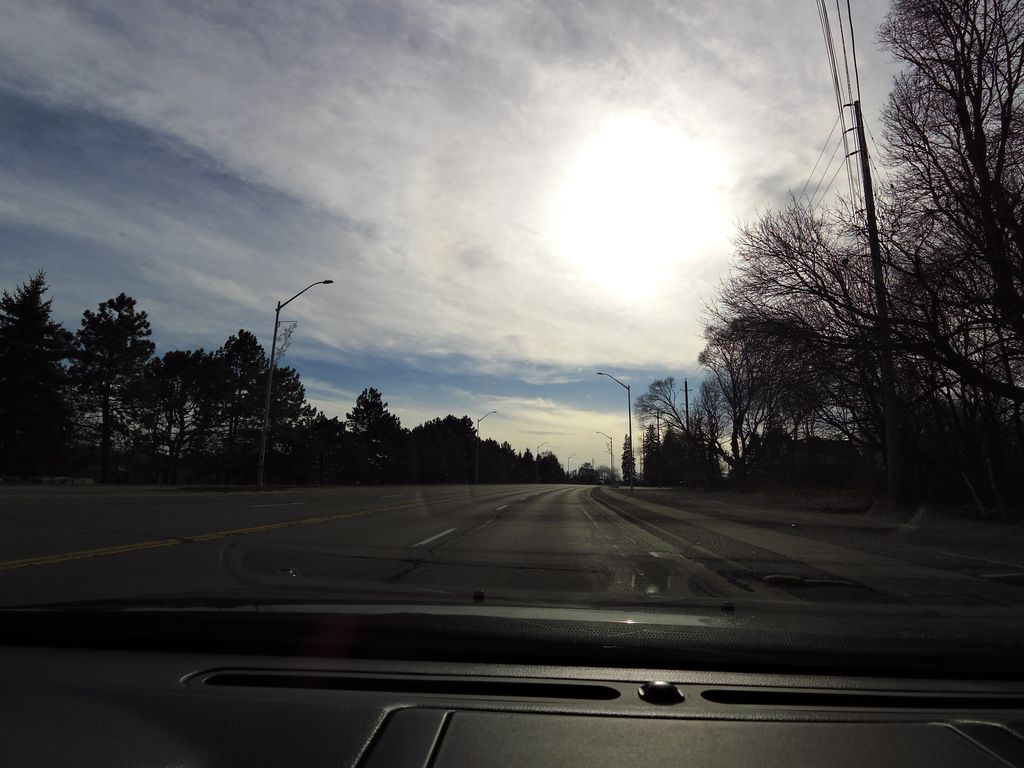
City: hamilton